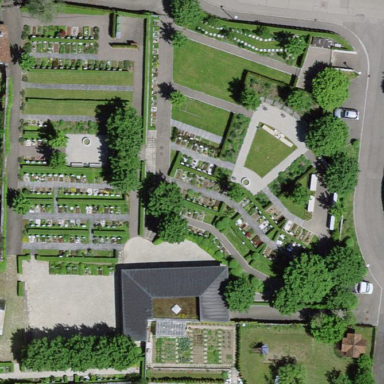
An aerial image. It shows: Cemetery.